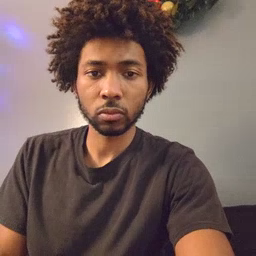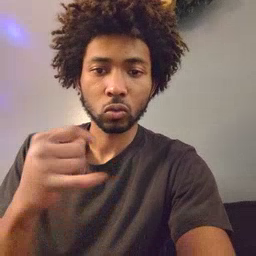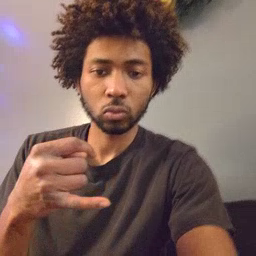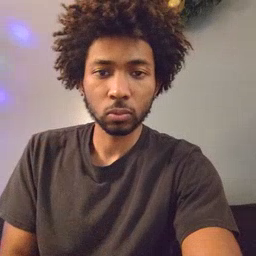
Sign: toy